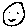
Label: smiley face